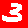
Digit: 3